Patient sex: M
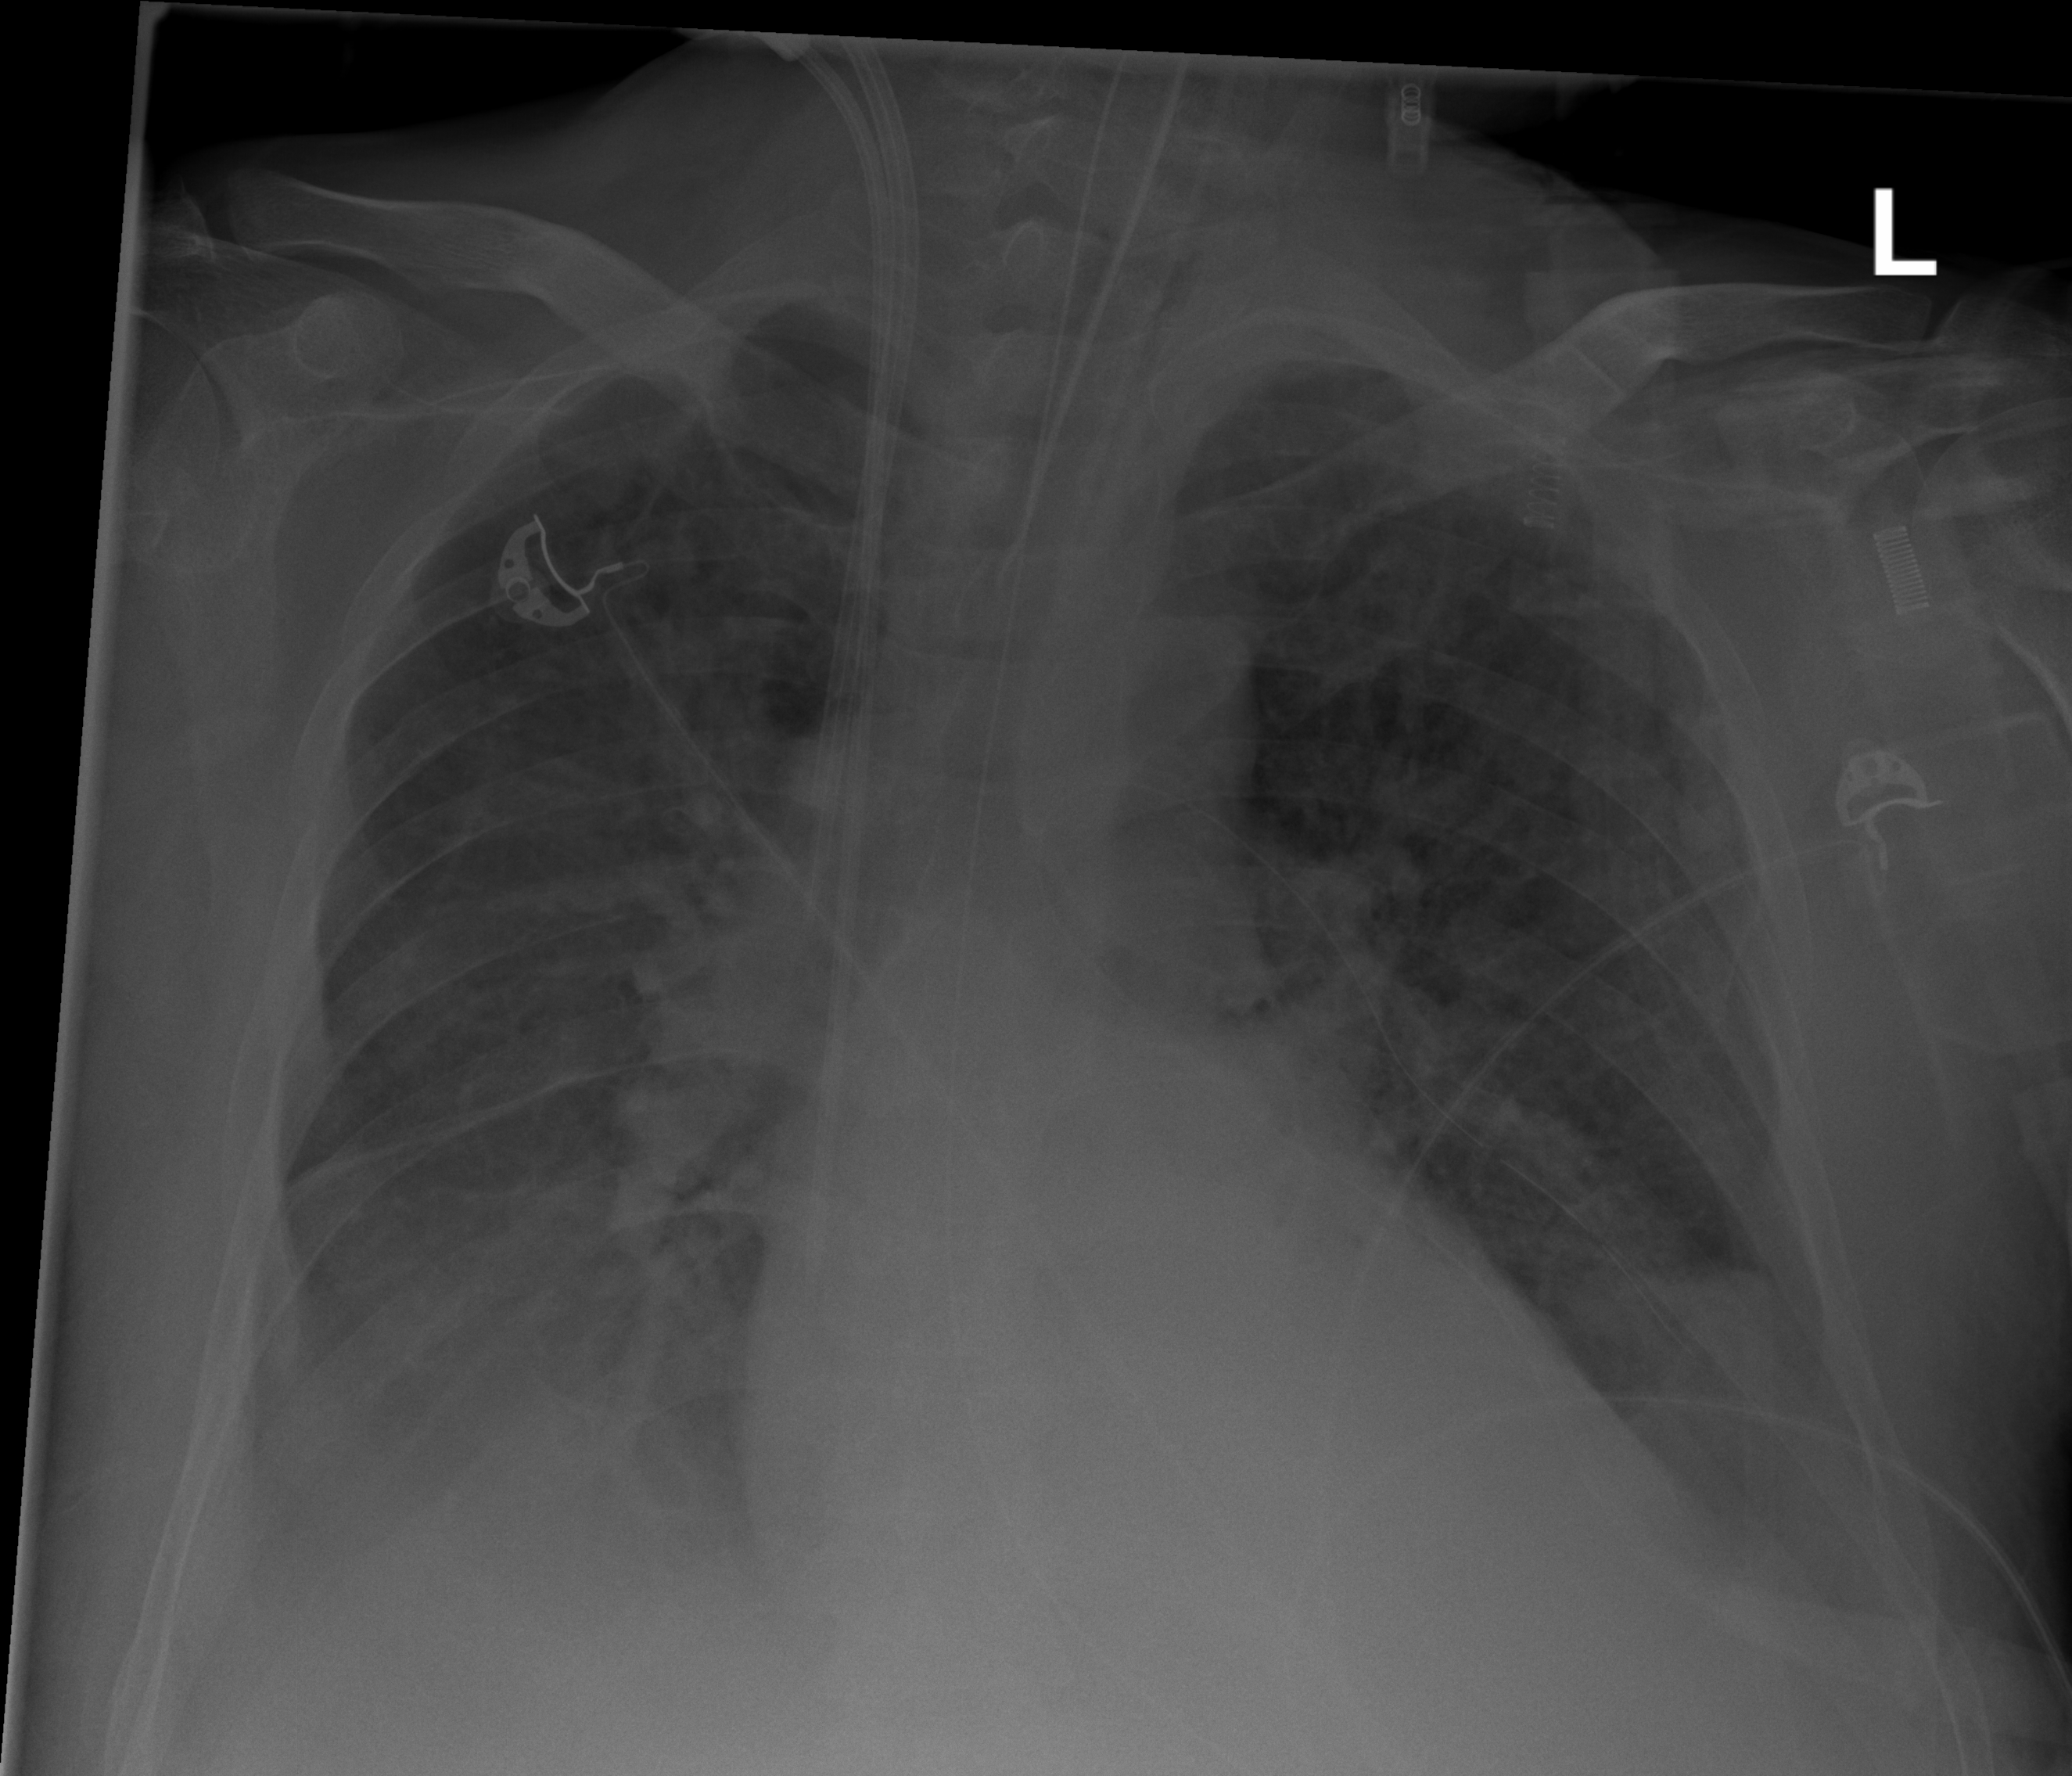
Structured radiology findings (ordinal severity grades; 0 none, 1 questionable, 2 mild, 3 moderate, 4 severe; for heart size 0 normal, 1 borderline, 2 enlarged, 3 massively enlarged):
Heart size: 1
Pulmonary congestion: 2
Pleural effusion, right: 3
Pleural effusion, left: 2
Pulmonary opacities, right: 2
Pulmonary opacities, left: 1
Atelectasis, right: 2
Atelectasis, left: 2